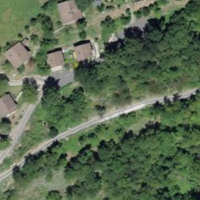
EUNIS habitat code: 44
Species observed at this site:
Graphosoma italicum
Hippophae rhamnoides